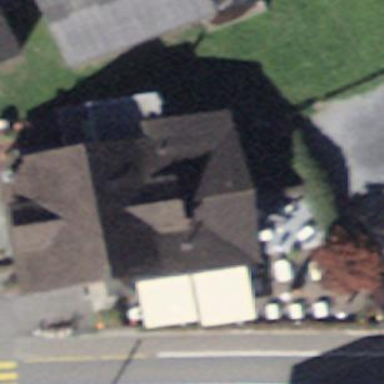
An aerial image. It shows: Restaurant in building.